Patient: sex M, age 22
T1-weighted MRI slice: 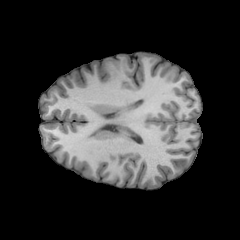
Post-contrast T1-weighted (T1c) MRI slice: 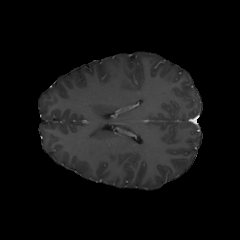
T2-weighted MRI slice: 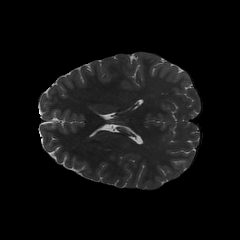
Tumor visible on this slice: no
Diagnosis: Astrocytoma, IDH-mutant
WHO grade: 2